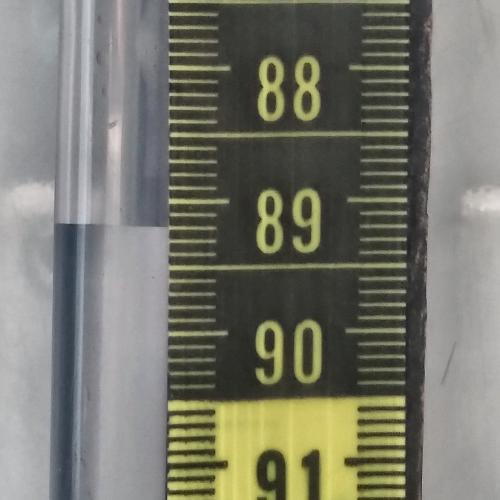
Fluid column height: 89.2 cm